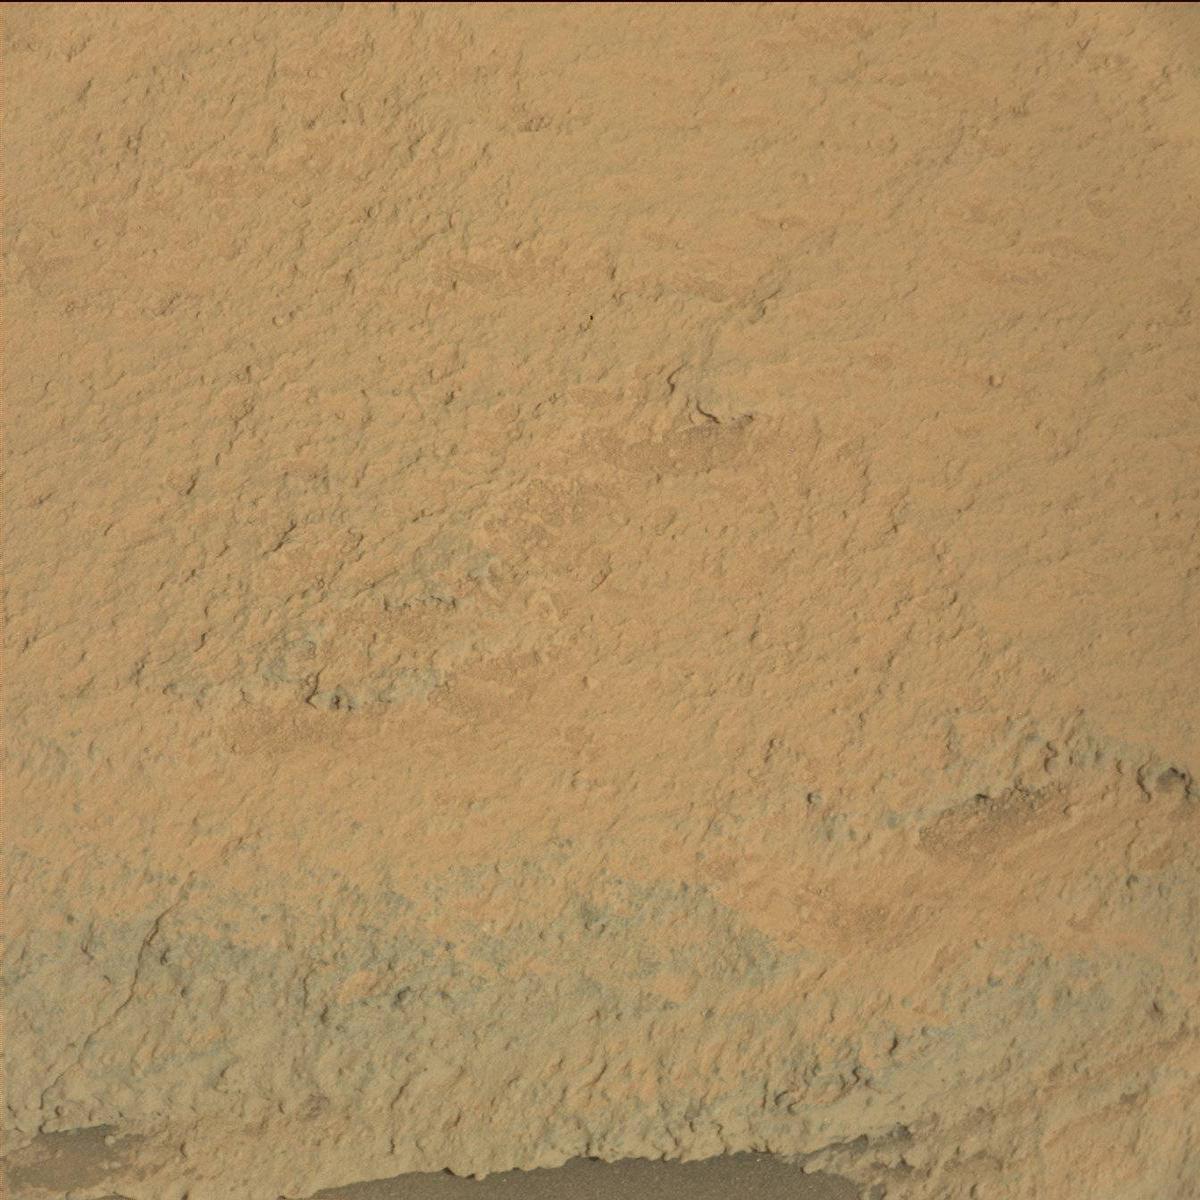
Terrain classes present: Bedrock, Sand / Soil